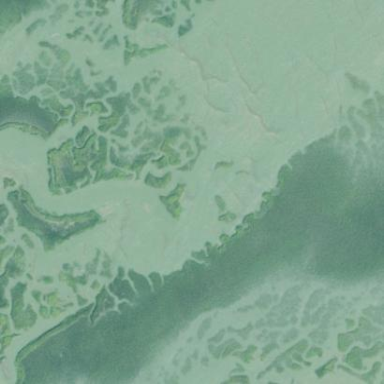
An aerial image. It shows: Tidal marsh wetland.